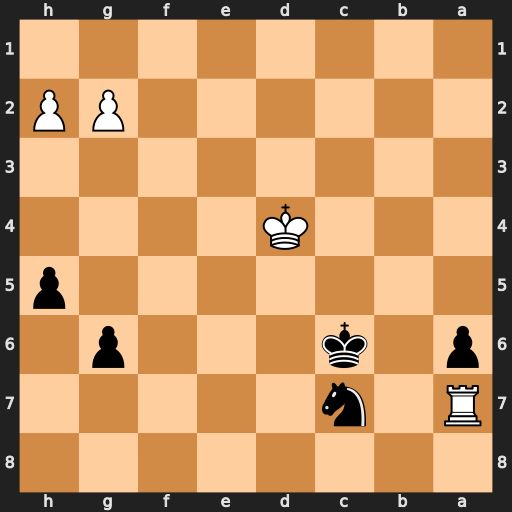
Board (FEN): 8/R1n5/p1k3p1/7p/3K4/8/6PP/8
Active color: b
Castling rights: -
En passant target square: -
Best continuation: Nb5+ Ke5 Nxa7